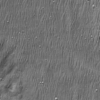
Label: not_dusty